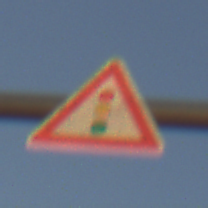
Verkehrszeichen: Lichtzeichenanlage
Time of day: SunriseSunset
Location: Outdoor (Nature)
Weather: Clear
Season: NotSpecified
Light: Natural